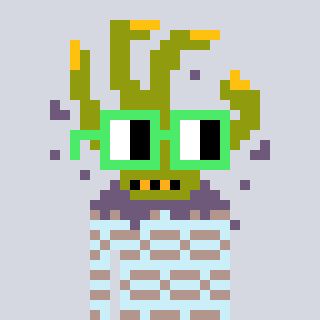
a pixel art character with square light green glasses, a zombie-hand-shaped head and a cold-colored body on a cool background